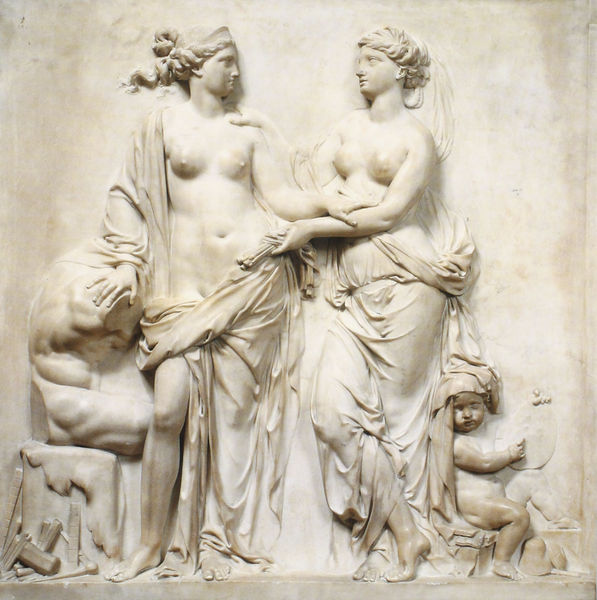
Titel: Vereinigung von Malerei und Skulptur
Künstler: Jacques Buirette
Institution: Paris, Musée du Louvre
Schlagwörter: akt, mann, nackt, weiß, frauen, busen, frau, frisur, kleider, marmor, tuch, band, barock, falten, halten, stein, spiegel, gewand, haare, stehend, tücher, gewänder, kind, personen, locken, kinder, engel, putte, putto, statue, relief, brüste, baby, holzsplitter, hochgesteckt, faltenwurf, antike, abschied, torso, kunst, pinsel, liebespaar, werkzeug, sandstein, nackte frau, laute, harfe, bänder, amor, putten, tunika, gruß, mamor, klassisch, klassizistisch, msukeln, kimd, arfe, relief nackte frau, entuch